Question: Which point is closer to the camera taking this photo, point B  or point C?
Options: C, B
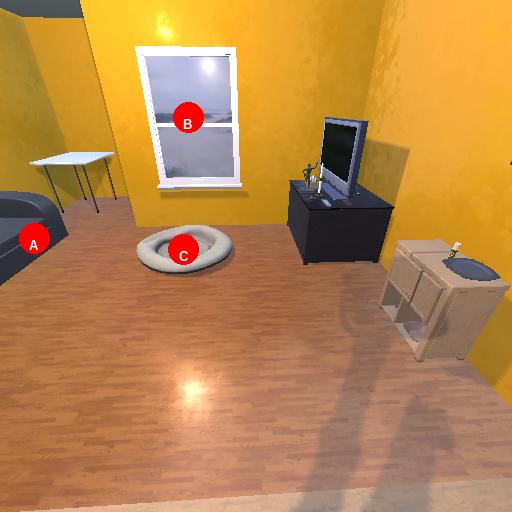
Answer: C